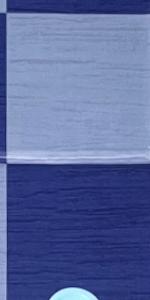
Label: Empty